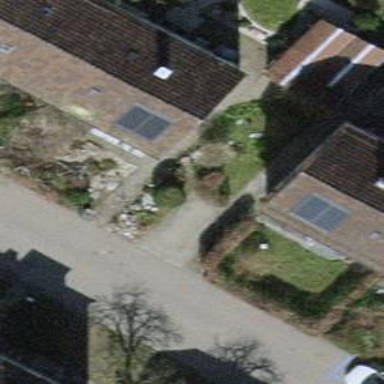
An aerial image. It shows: Semidetached house with gabled tile roof.